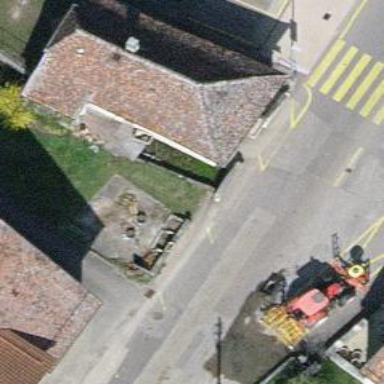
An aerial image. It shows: Bus stop with platform for public transport.